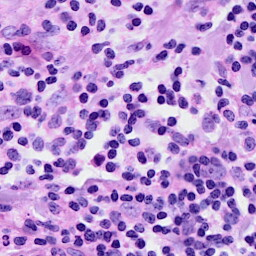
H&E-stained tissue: Breast